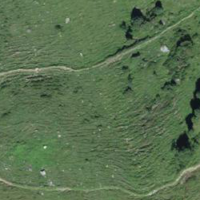
EUNIS habitat code: 23
Species observed at this site:
Gentiana verna